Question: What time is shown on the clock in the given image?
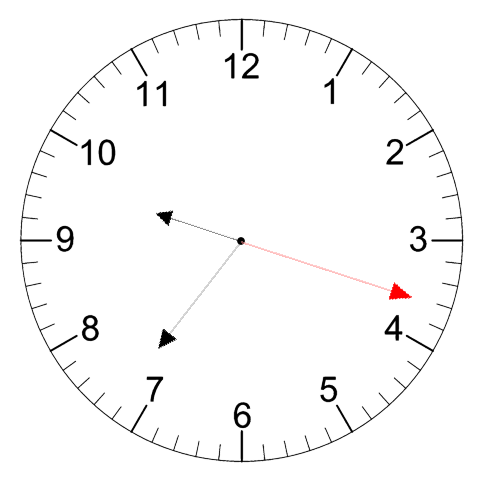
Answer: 09:36:18